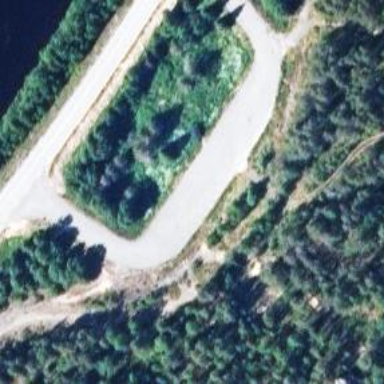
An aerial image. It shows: Parking area with asphalt surface at rest area.